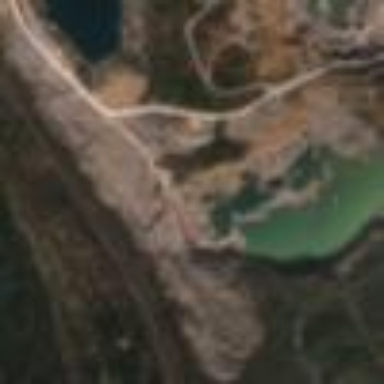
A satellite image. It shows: Quarry area.